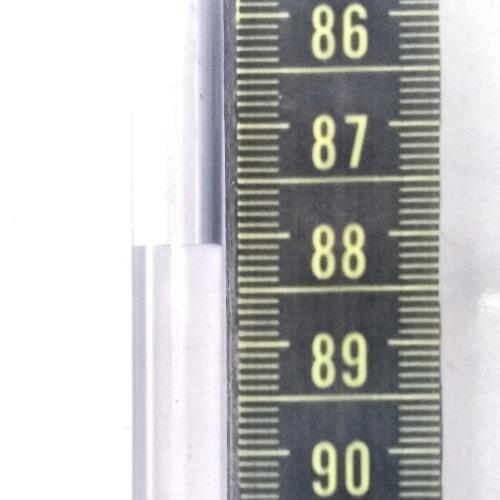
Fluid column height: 88.1 cm